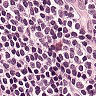
Metastatic tissue present: no